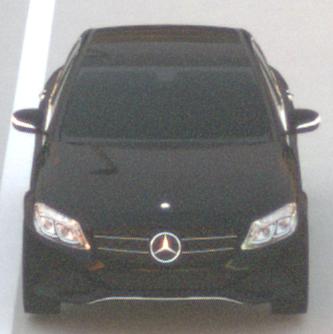
Make: Mercedes-Benz
Model: C 160
Detailed model: C-Class (205) Limousine
Model produced from: 2015/04
Model produced until: 2018/04
Doors: 4
Color: black
Road condition: dry road
Daytime: sunrise or sunset
Contrast: medium contrast